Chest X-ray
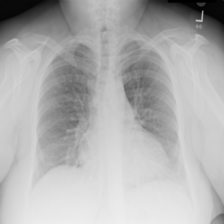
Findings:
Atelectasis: negative
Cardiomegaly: negative
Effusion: negative
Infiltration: negative
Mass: negative
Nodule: negative
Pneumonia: negative
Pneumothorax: negative
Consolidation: negative
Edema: negative
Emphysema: negative
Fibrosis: negative
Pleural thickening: negative
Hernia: negative